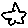
Label: star